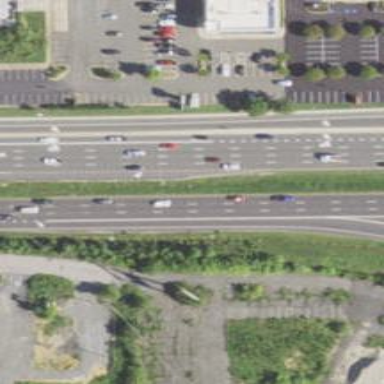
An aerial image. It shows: Motorway junction.